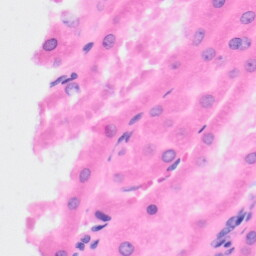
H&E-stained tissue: Kidney